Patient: sex M, age 37
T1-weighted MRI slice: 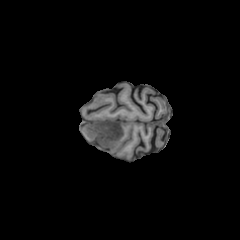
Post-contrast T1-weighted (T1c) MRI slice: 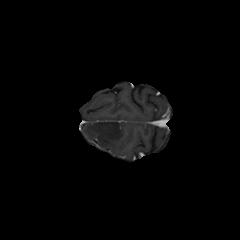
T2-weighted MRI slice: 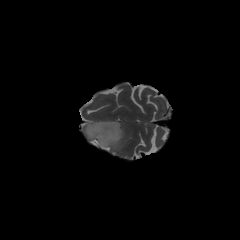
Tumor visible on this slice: yes
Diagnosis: Astrocytoma, IDH-mutant
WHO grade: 2